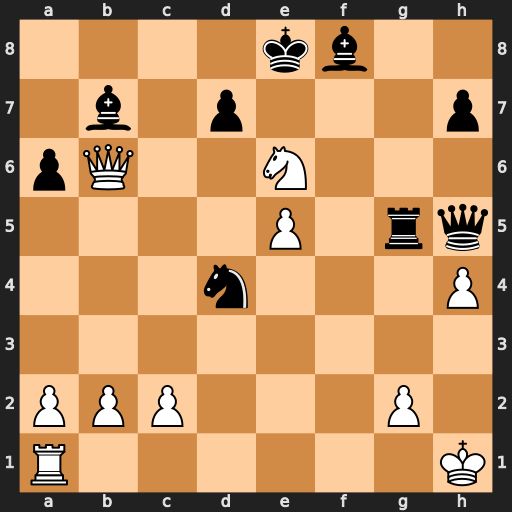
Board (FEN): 4kb2/1b1p3p/pQ2N3/4P1rq/3n3P/8/PPP3P1/R6K
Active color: w
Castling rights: -
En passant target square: -
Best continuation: Qd8+ Kf7 Qf6+ Kg8 Qxf8#